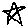
Label: star